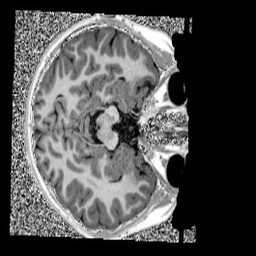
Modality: UNIT1
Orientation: axial
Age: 13
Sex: female
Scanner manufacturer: siemens
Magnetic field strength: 3 T
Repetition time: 4 s
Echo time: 0.00299 s